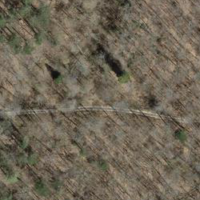
EUNIS habitat code: 41
Species observed at this site:
Orchis mascula